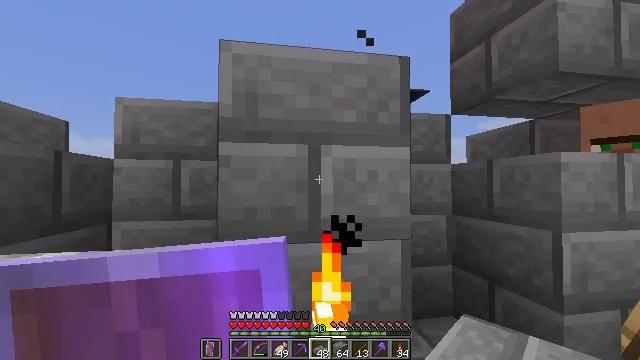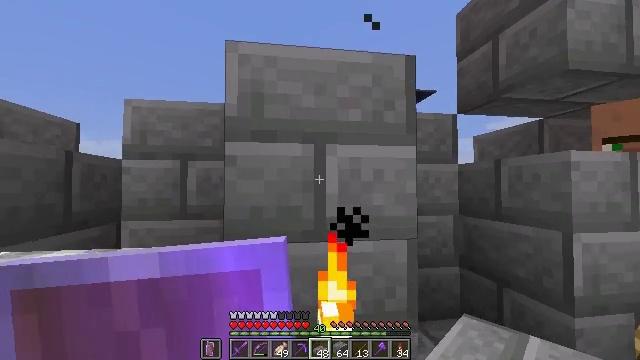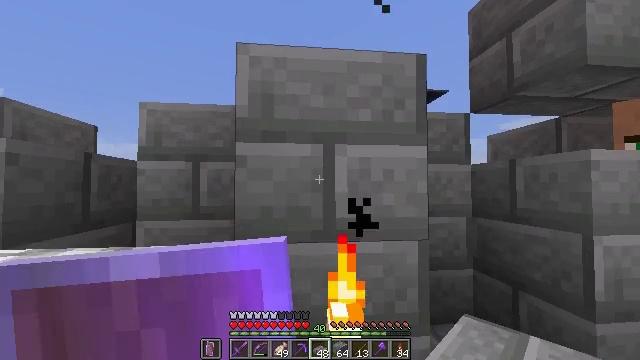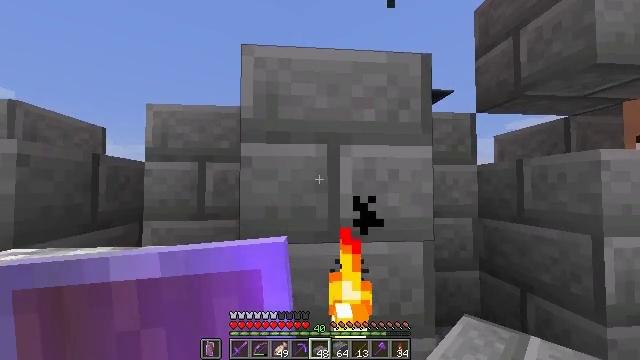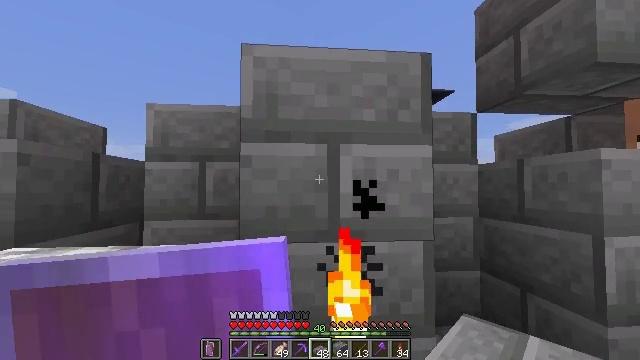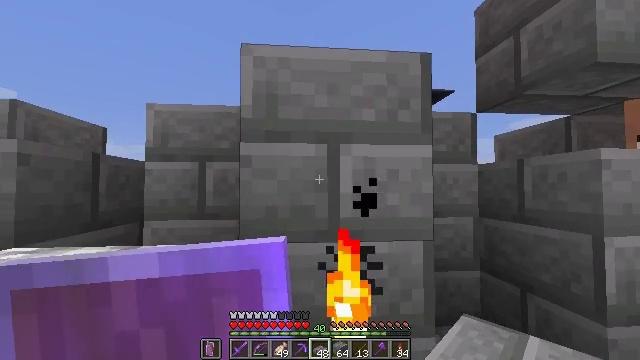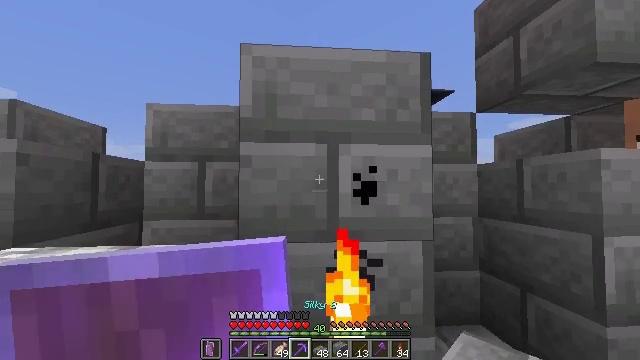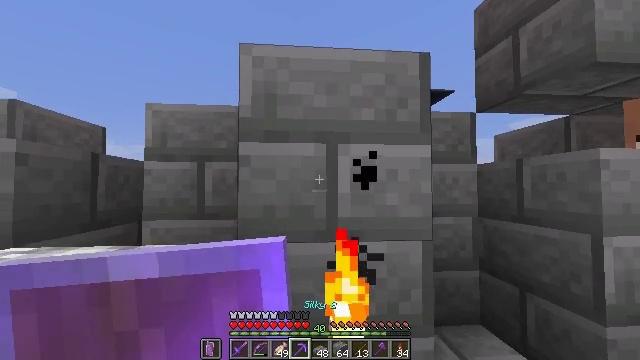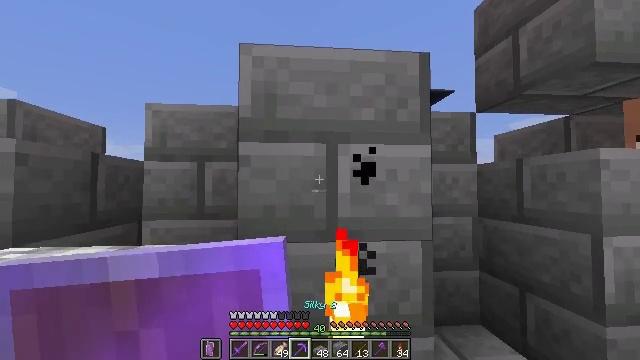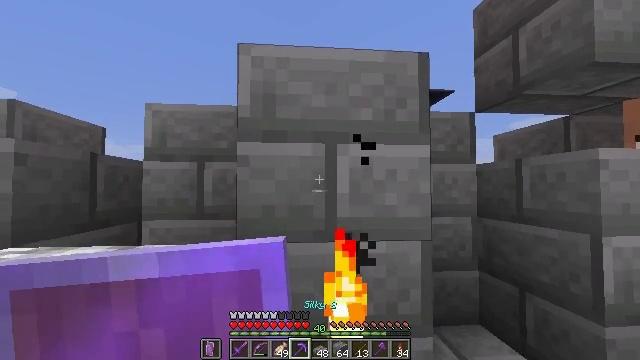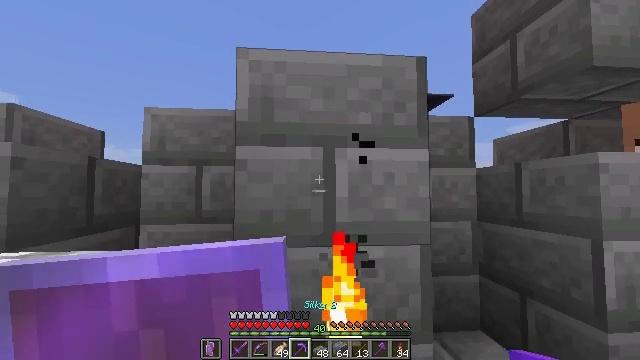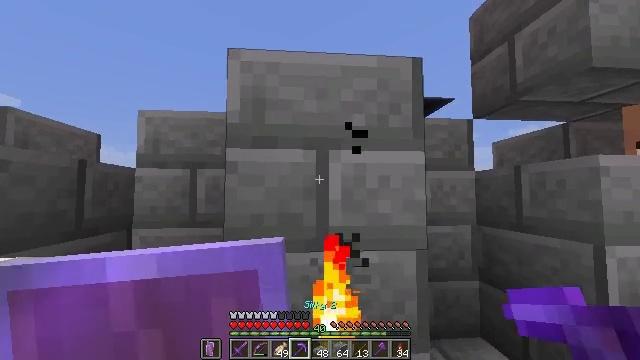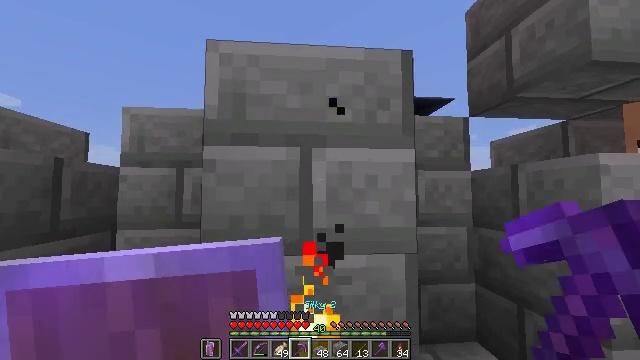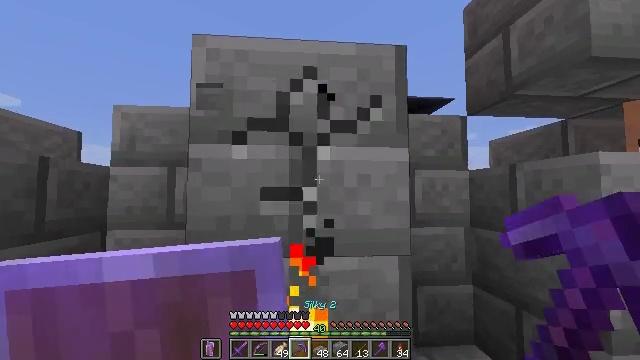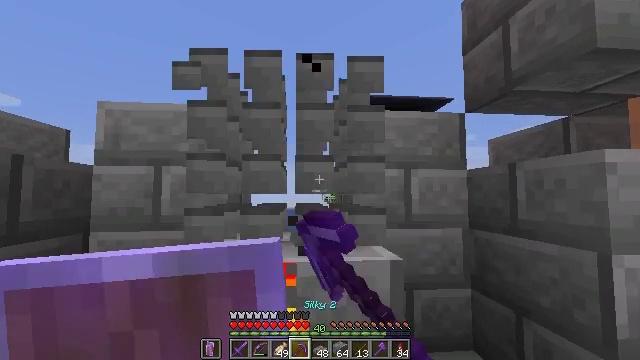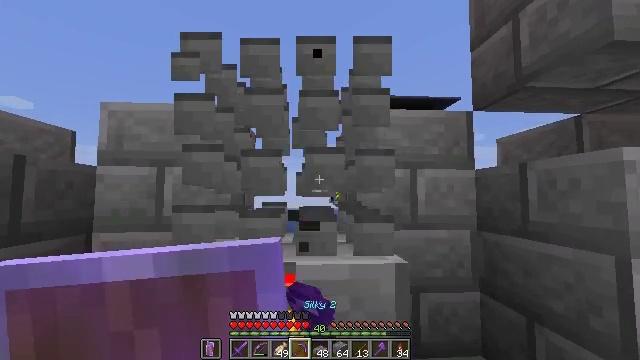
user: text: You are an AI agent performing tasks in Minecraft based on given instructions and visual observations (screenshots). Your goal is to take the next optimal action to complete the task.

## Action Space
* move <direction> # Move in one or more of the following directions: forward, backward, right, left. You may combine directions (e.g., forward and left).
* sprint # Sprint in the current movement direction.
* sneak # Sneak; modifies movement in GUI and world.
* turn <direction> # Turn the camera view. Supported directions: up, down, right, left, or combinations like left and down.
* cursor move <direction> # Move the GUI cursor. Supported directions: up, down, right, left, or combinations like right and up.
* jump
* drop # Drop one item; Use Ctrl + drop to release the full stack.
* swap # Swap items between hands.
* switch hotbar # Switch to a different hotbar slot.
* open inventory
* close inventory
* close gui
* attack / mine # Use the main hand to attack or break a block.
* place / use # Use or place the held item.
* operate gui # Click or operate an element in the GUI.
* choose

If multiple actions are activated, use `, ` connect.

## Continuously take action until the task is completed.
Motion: motion action
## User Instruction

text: Gather the stone brick slab for your inventory.
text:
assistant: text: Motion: sneak, turn left
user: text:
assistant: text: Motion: move forward, sneak, turn left
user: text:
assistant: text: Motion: move forward, sneak, turn left
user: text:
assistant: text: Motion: move forward, sneak
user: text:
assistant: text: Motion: move forward, sneak
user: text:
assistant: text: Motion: move forward, sneak
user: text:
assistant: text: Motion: move forward, sneak
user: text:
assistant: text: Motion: move forward, sneak
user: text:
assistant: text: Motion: move forward, sneak
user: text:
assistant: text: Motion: move forward and move right, sneak
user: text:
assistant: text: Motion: move forward and move right, sneak
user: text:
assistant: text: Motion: move forward and move right, sneak
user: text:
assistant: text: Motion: move forward and move right, sneak, attack / mine
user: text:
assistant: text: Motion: move forward, sneak, attack / mine
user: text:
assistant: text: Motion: move forward, sneak, turn left, attack / mine
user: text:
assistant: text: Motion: move forward, sneak, turn left
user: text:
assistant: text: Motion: move forward, sneak, turn left
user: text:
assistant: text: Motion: move forward, sneak
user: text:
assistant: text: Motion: move forward, sneak
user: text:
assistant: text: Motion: sneak